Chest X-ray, PA view. Patient: 40 years old, sex M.
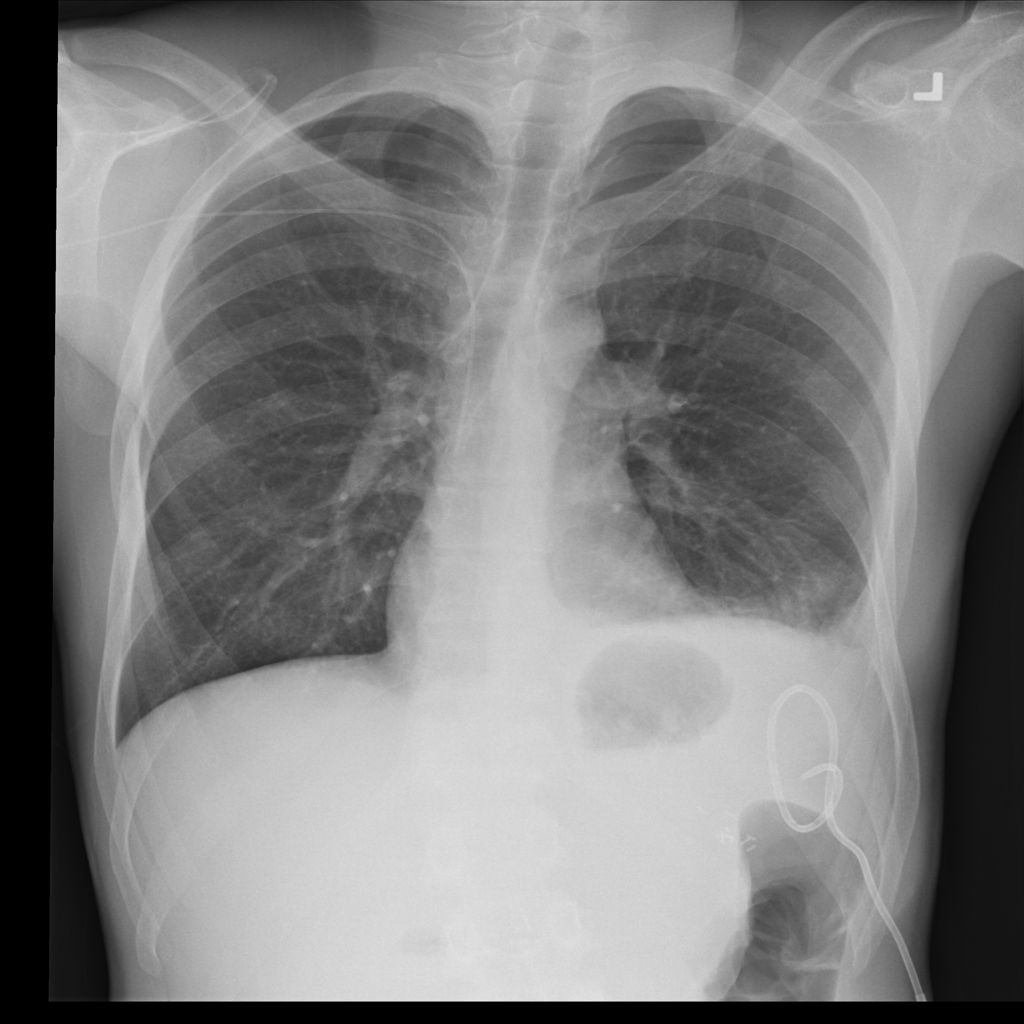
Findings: No Finding